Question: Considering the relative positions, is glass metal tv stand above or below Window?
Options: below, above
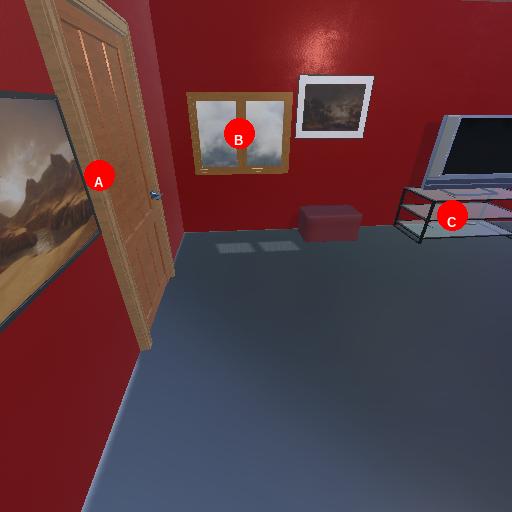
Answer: below